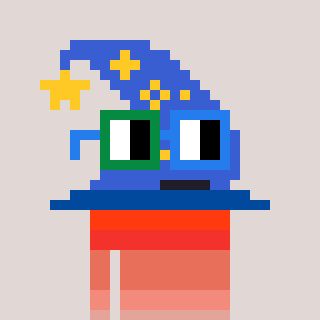
a pixel art character with square green and blue glasses, a wizard hat-shaped head and a grayscale-colored body on a warm background